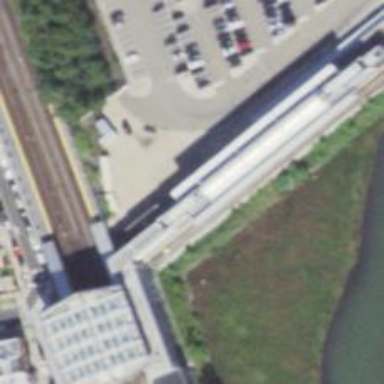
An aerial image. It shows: Bridge carrying electrified light rail track.